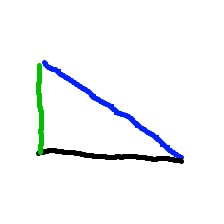
Shape: triangle